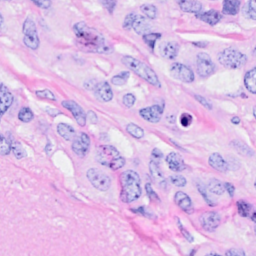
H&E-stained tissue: Breast